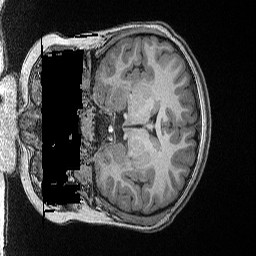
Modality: T1w
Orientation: coronal
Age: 84
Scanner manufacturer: siemens
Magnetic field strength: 3 T
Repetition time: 2.5 s
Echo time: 0.00347 s